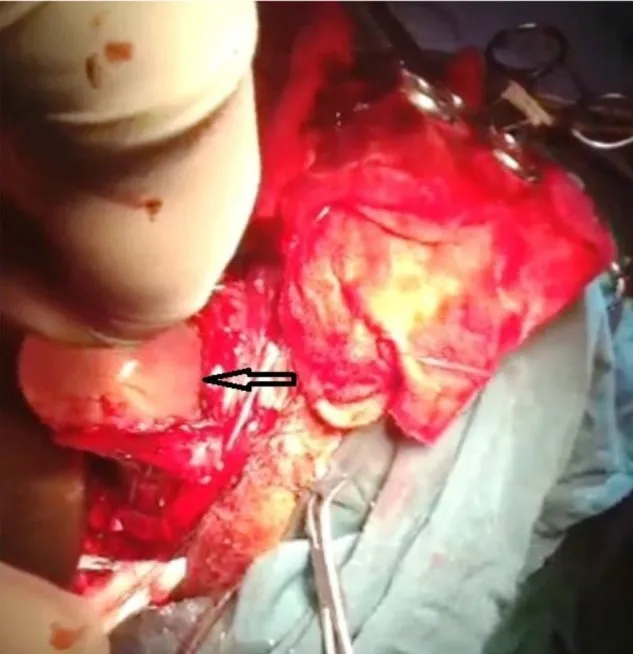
Cystic lesion the superior portion of left temporal lobe that includes hydatid cyst.
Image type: medical_photograph (other_medical_photograph)